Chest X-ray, PA view. Patient: 50 years old, sex M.
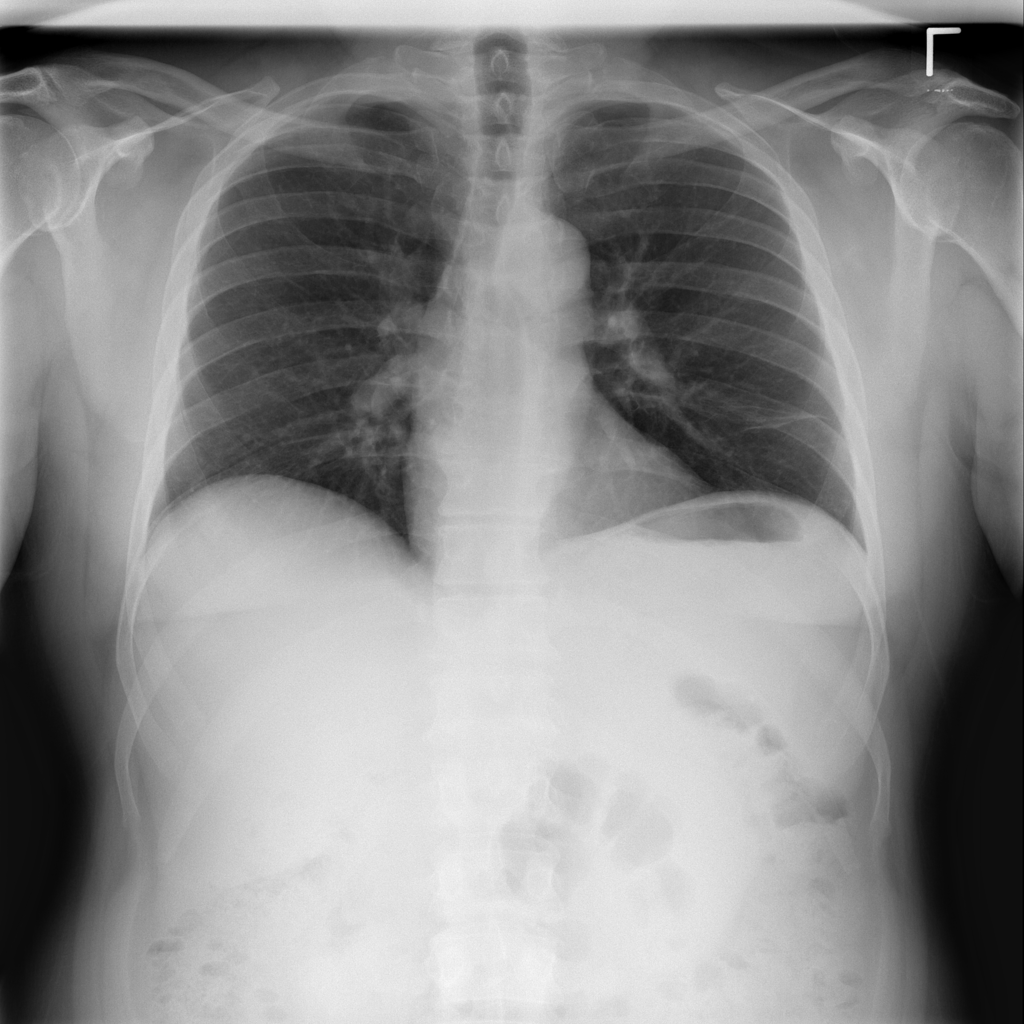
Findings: Pleural_Thickening